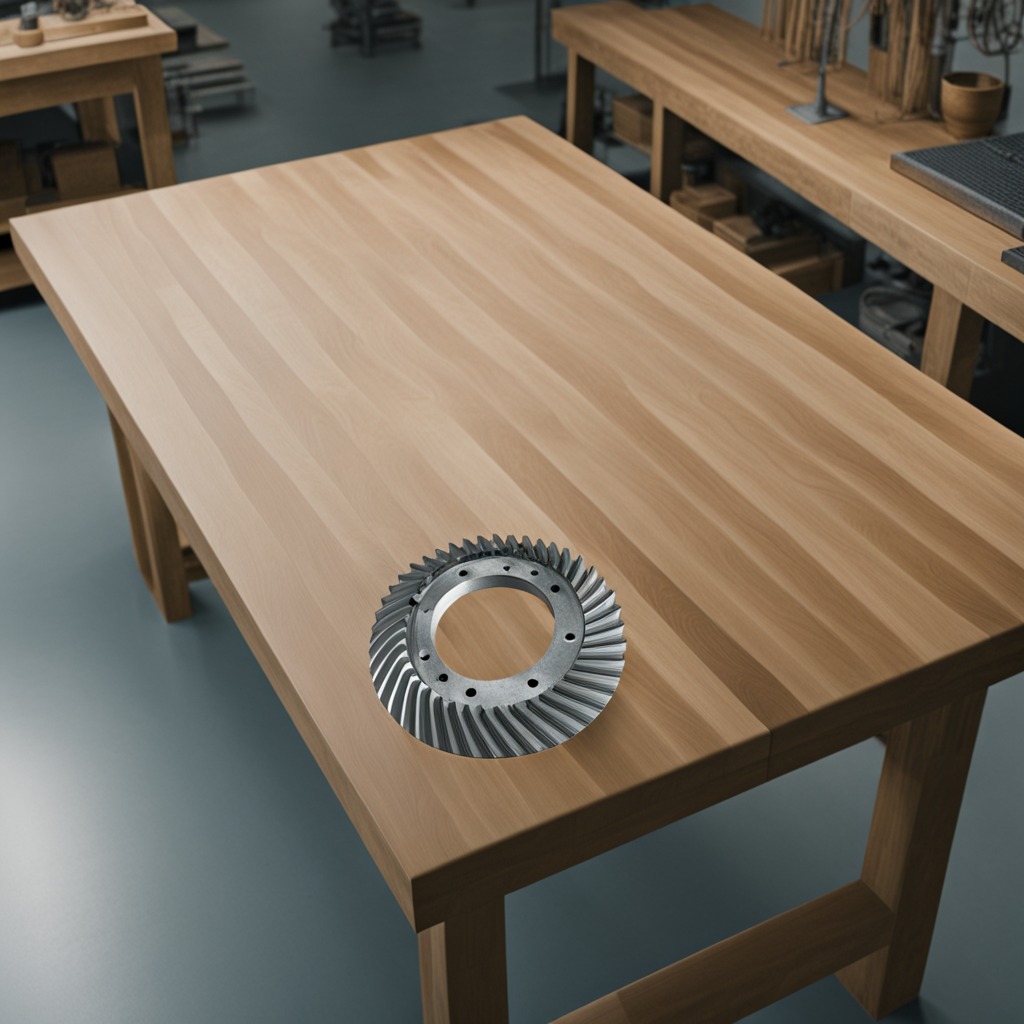
A steel gear with teeth lies on the workbench inside a coastal fishing gear workshop.